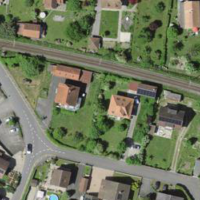
EUNIS habitat code: 54
Species observed at this site:
Sambucus nigra
Cornus sanguinea